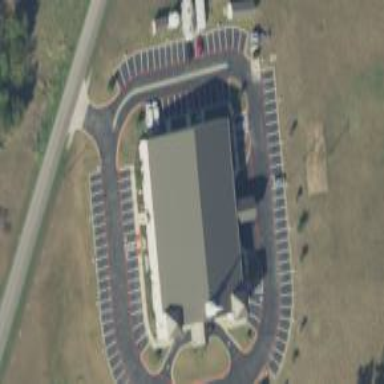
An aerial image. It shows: Building that is place of worship.